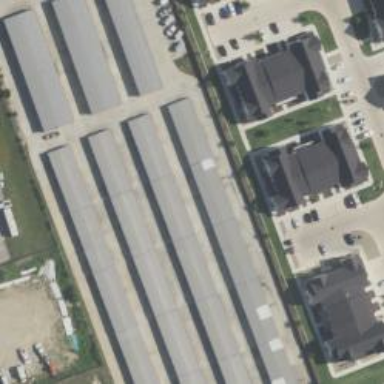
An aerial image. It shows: Warehouse.